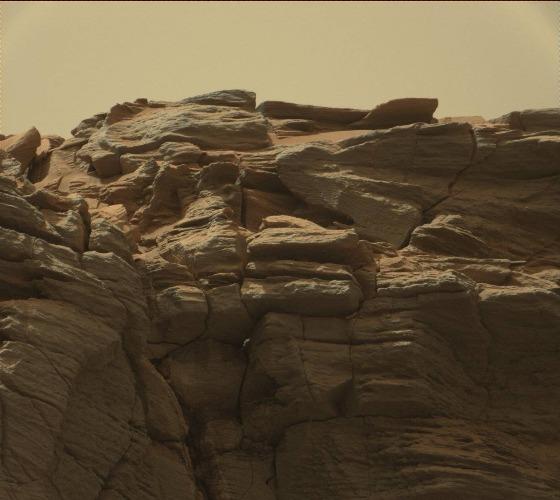
Terrain classes present: Bedrock, Rock, Sky / Distant Mountains